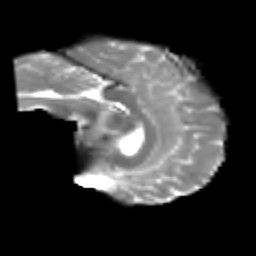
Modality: T2w
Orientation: sagittal
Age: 29
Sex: male
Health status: healthy